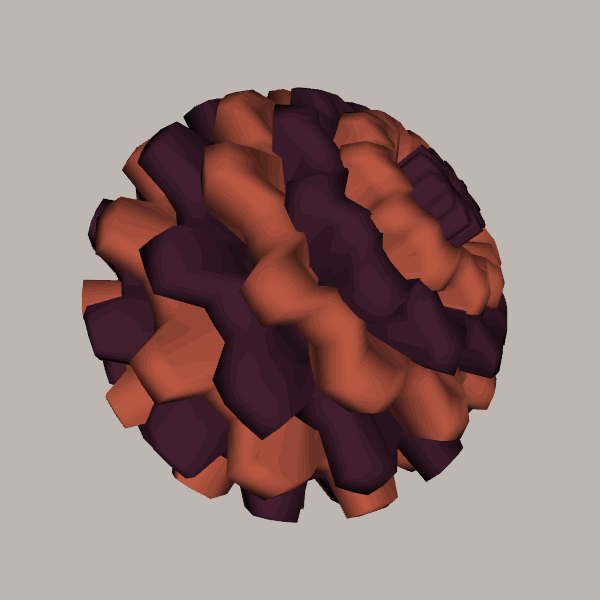
Background: light